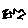
Label: zigzag